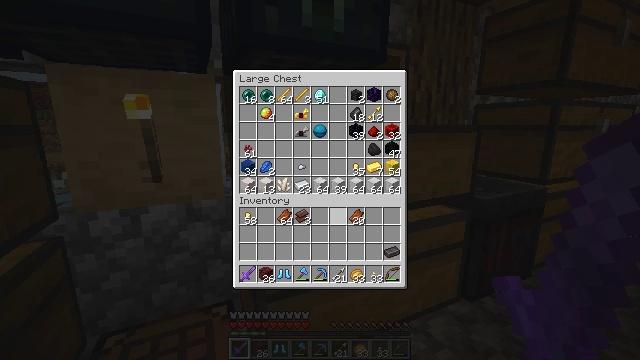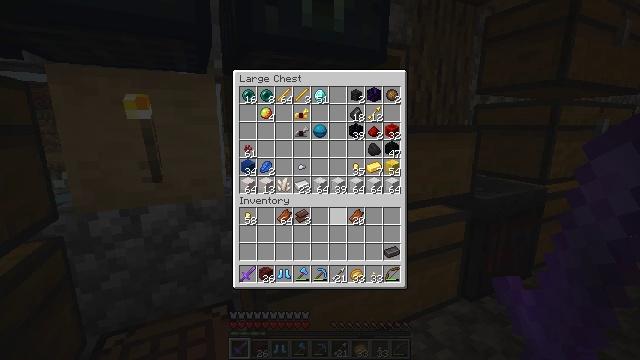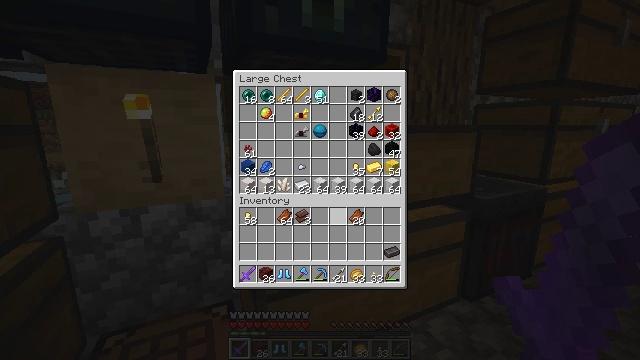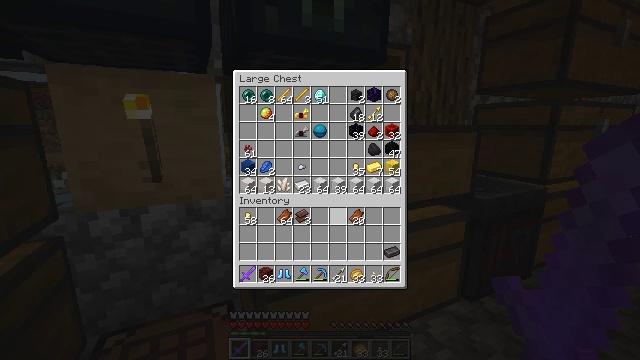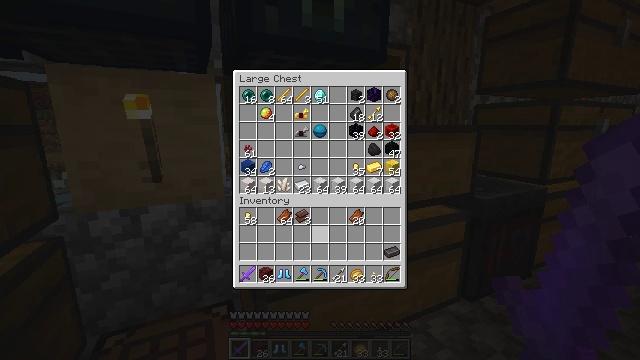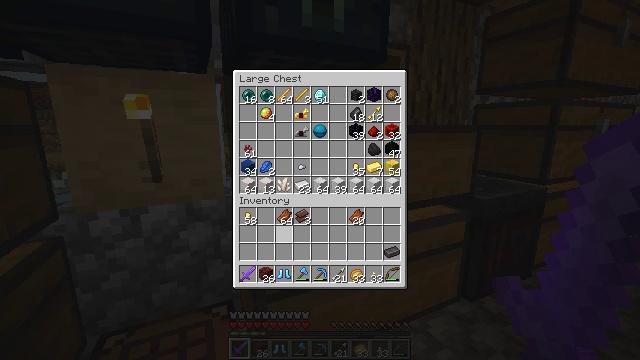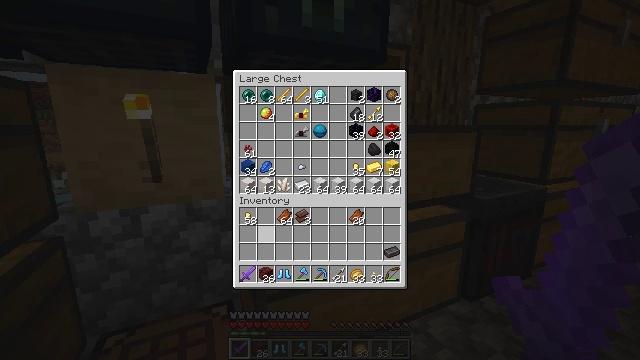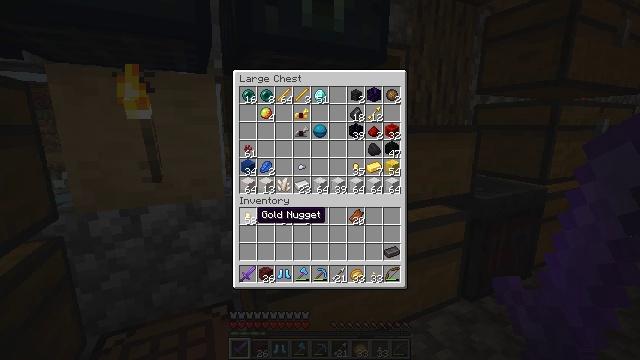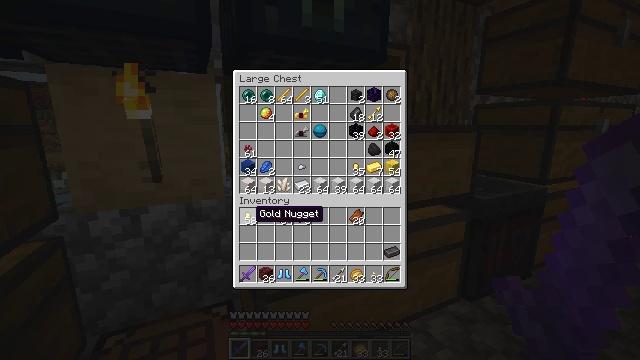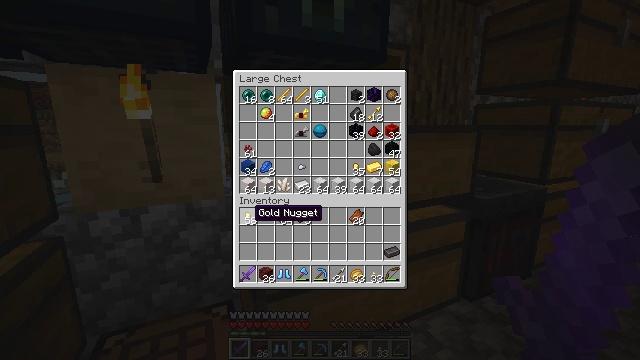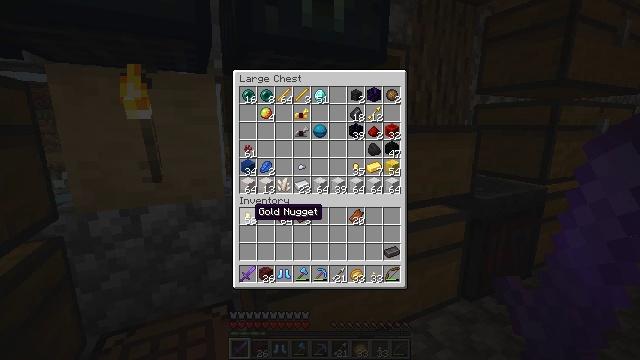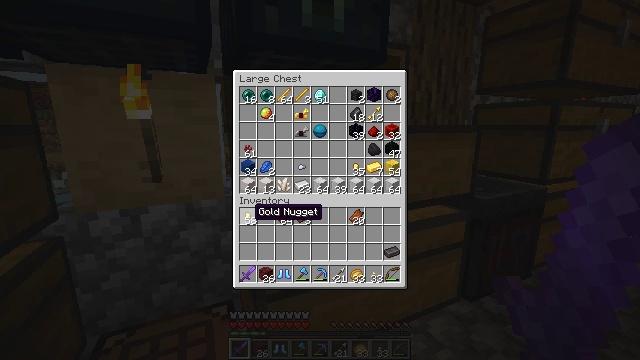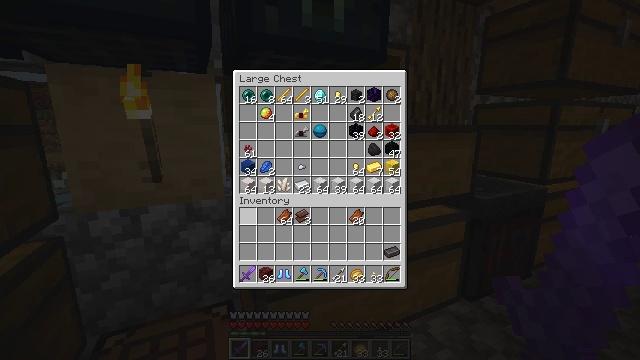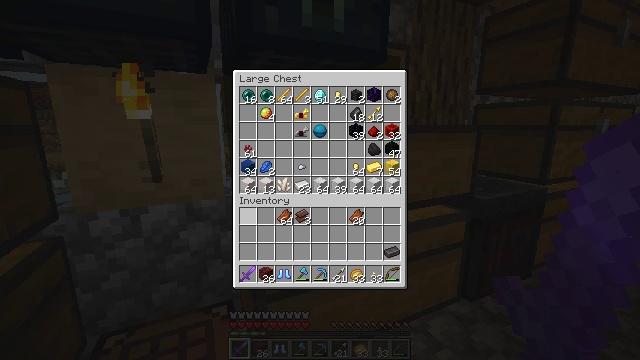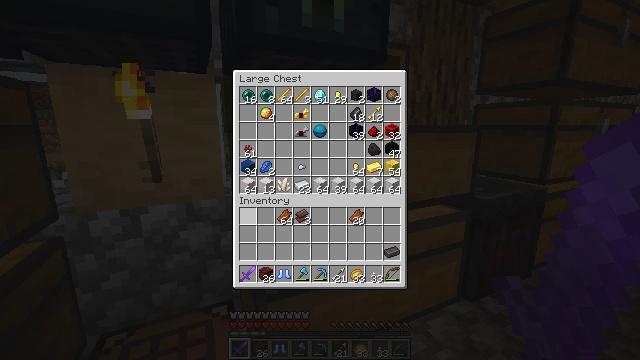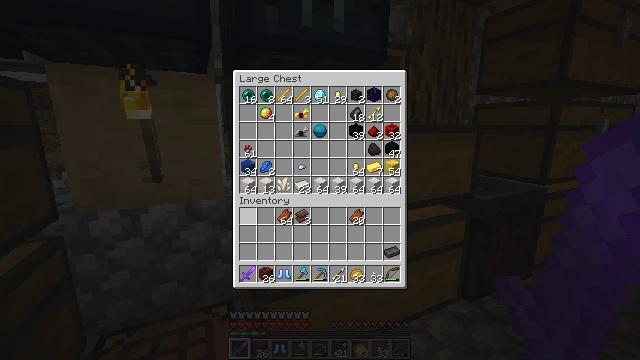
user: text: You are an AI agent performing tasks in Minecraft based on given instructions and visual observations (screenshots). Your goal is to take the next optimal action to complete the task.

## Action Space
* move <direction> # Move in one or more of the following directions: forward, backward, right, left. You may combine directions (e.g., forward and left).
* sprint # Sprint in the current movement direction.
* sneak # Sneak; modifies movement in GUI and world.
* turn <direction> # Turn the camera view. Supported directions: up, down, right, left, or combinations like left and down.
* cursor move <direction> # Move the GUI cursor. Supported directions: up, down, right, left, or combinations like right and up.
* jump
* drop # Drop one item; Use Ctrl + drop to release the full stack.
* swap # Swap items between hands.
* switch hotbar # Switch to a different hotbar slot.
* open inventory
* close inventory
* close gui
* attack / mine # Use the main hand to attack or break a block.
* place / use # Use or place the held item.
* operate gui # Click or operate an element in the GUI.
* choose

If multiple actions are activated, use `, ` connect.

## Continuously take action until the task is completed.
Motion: motion action
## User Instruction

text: Make netherite boots by combining netherite and diamond boots.
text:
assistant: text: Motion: sneak, choose
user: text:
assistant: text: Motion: sneak
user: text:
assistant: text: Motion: sneak
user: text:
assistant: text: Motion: sneak, cursor move left and down
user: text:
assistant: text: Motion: sneak, cursor move left
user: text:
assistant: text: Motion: sneak, cursor move left
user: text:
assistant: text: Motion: sneak, cursor move left
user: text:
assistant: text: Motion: sneak
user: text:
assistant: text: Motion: sneak
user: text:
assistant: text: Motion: sneak
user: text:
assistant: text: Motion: sneak
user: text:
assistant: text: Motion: sneak, choose
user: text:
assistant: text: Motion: sneak
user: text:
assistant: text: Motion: sneak
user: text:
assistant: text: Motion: sneak
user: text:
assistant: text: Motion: sneak
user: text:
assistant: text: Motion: sneak
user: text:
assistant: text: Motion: sneak
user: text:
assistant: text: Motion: sneak
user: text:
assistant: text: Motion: sneak
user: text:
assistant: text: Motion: sneak, cursor move right and up
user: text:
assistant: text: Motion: cursor move up
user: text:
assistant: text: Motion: cursor move right and up
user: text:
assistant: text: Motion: cursor move right and up
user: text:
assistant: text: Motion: no_op
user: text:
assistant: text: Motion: cursor move right
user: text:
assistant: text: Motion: cursor move right
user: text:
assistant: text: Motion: no_op
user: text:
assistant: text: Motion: no_op
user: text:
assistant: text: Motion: no_op